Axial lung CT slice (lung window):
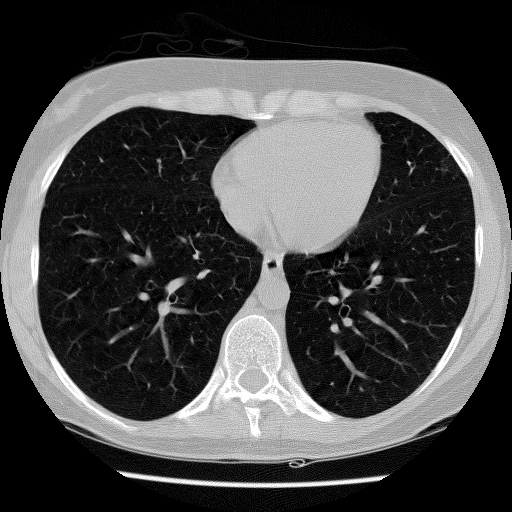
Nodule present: no